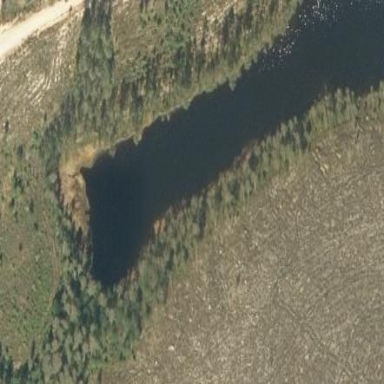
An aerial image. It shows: Serene lake.